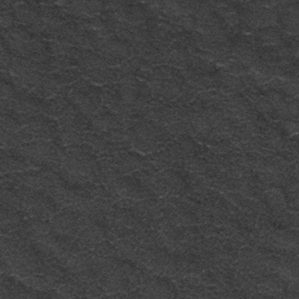
Label: frost